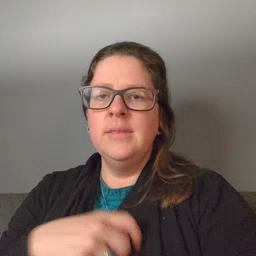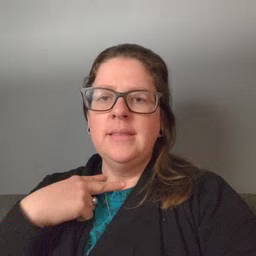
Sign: stuck